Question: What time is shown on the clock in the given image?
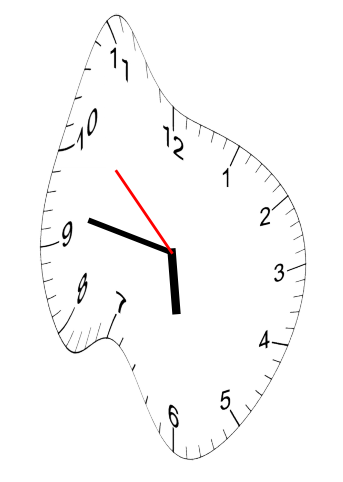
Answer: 05:46:52